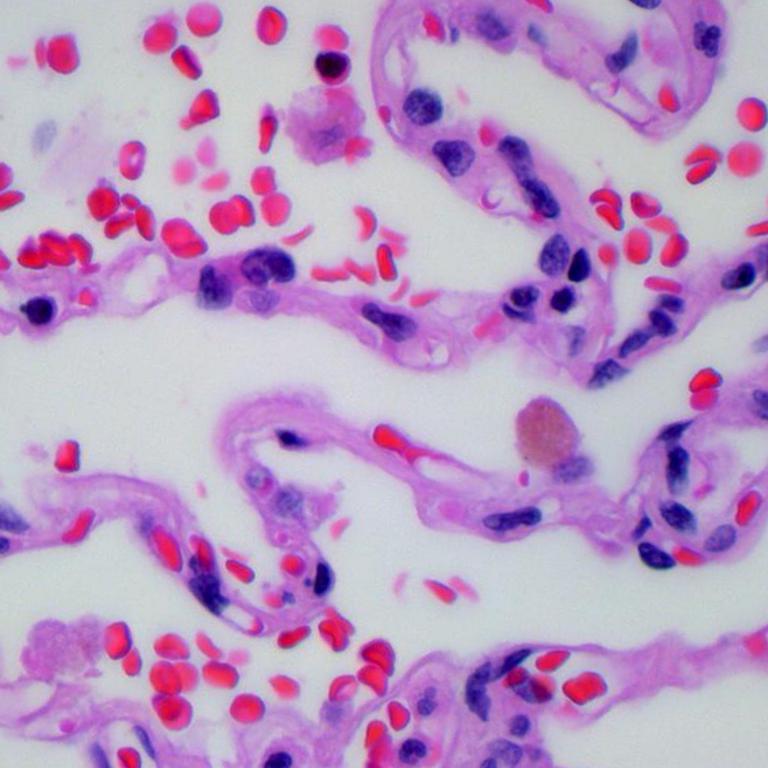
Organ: lung
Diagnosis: benign